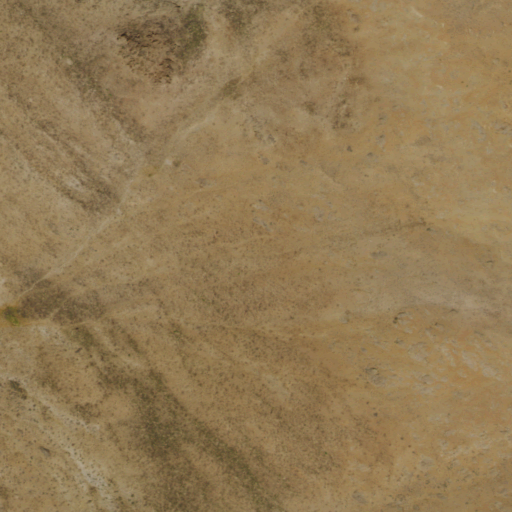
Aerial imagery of mountains in Nevada named Wild Horse Range containing grassland and shrub